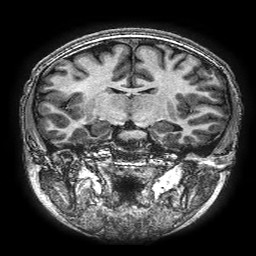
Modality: T1w
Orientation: sagittal
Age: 14
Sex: female
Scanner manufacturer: ge
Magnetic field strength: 3 T
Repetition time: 0.00766 s
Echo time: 0.003476 s